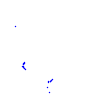
Particle: kaon